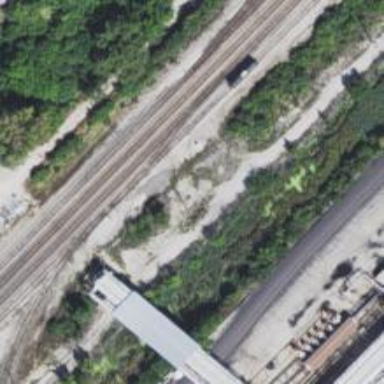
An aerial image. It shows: Railway service station.